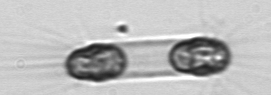
Label: Corethron_hystrix